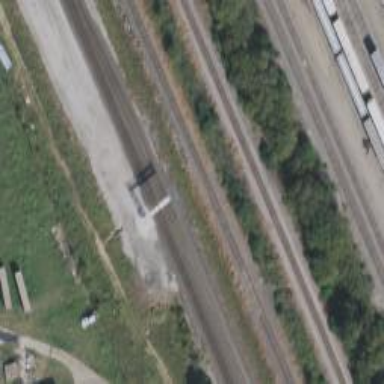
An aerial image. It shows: Railway siding for service.